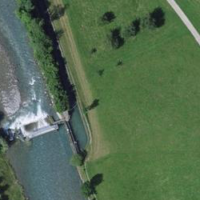
EUNIS habitat code: 24
Species observed at this site:
Tussilago farfara